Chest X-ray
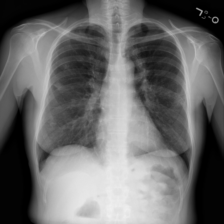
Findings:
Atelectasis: negative
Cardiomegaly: negative
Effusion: negative
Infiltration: positive
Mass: negative
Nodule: negative
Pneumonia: negative
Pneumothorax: negative
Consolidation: negative
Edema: negative
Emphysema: negative
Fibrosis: negative
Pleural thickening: negative
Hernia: negative